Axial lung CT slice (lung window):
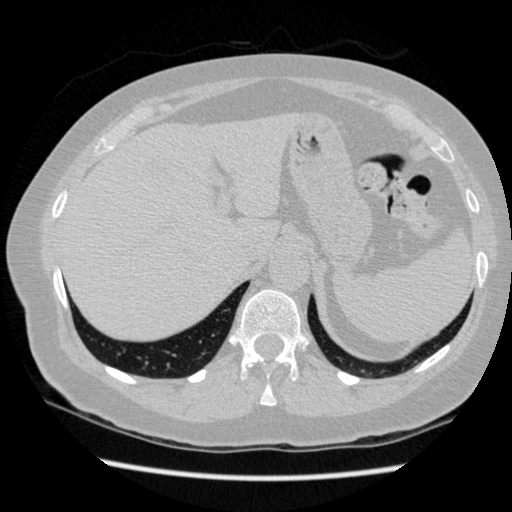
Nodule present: no